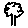
Label: tree